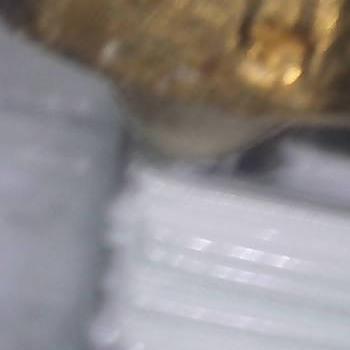
Flow rate: 118%